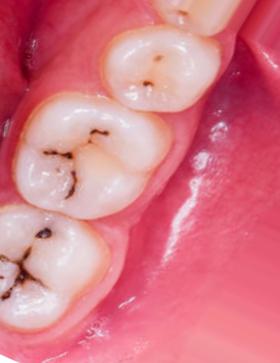
Condition: Caries